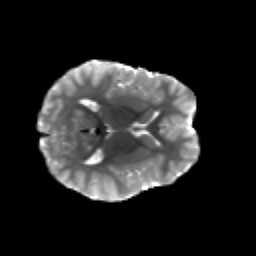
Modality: T2w
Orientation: axial
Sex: female
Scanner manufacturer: siemens
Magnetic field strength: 3 T
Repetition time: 5 s
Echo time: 0.071 s